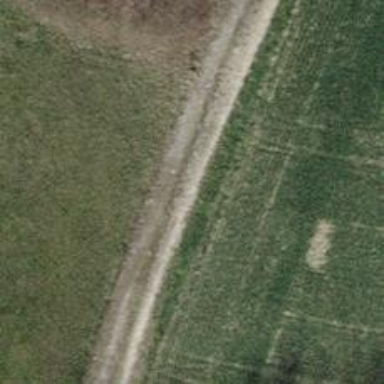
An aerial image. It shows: Track with grade 3 pebblestone surface.